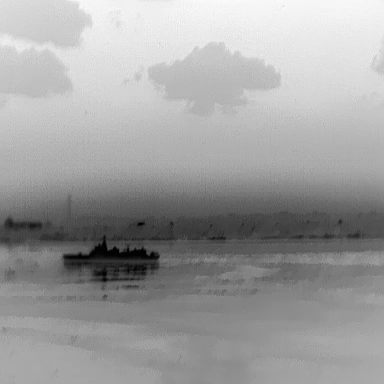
There is a warship in the infrared image.